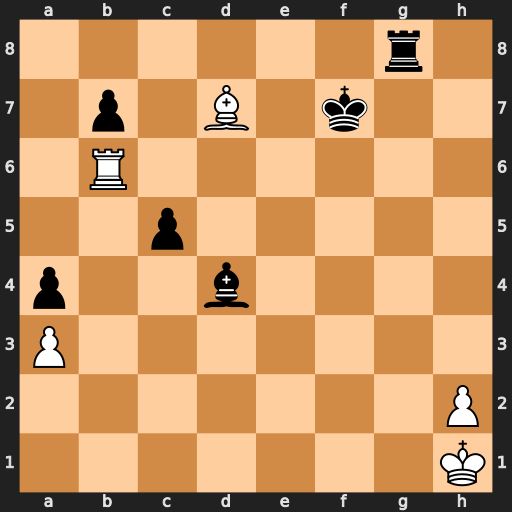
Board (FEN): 6r1/1p1B1k2/1R6/2p5/p2b4/P7/7P/7K
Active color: w
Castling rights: -
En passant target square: -
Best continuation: Be6+ Kf8 Bxg8